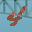
Label: 4